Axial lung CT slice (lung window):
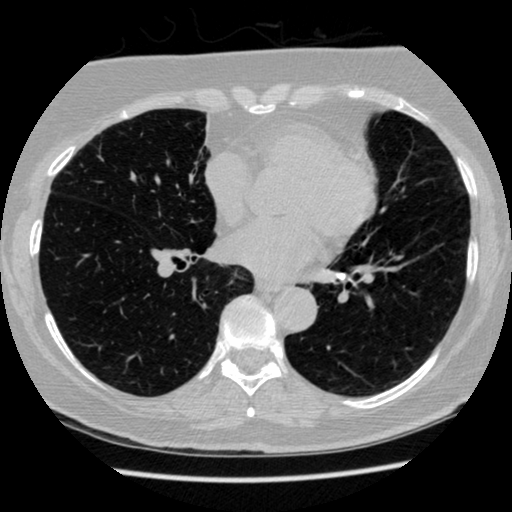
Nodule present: no